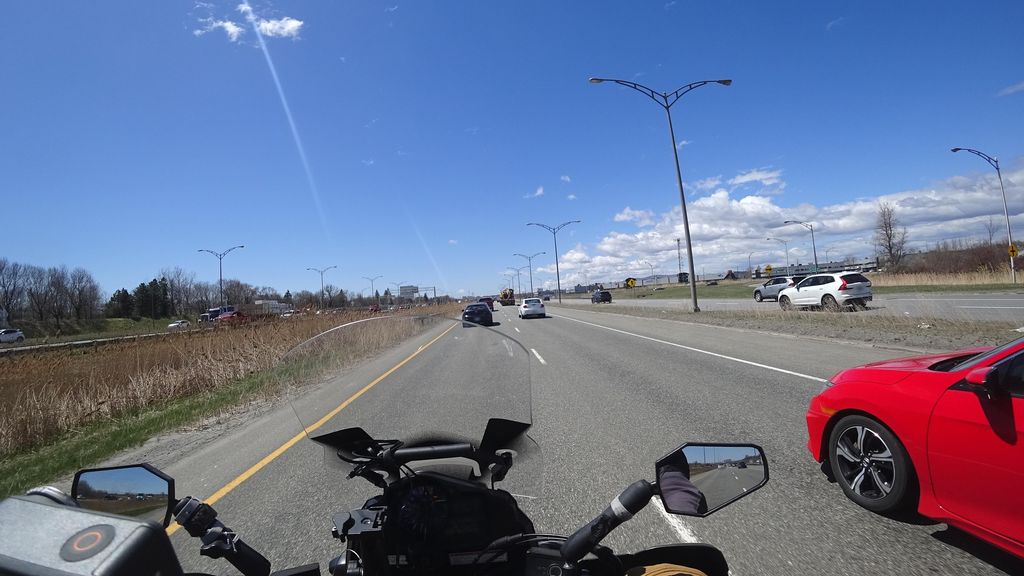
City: quebec_city